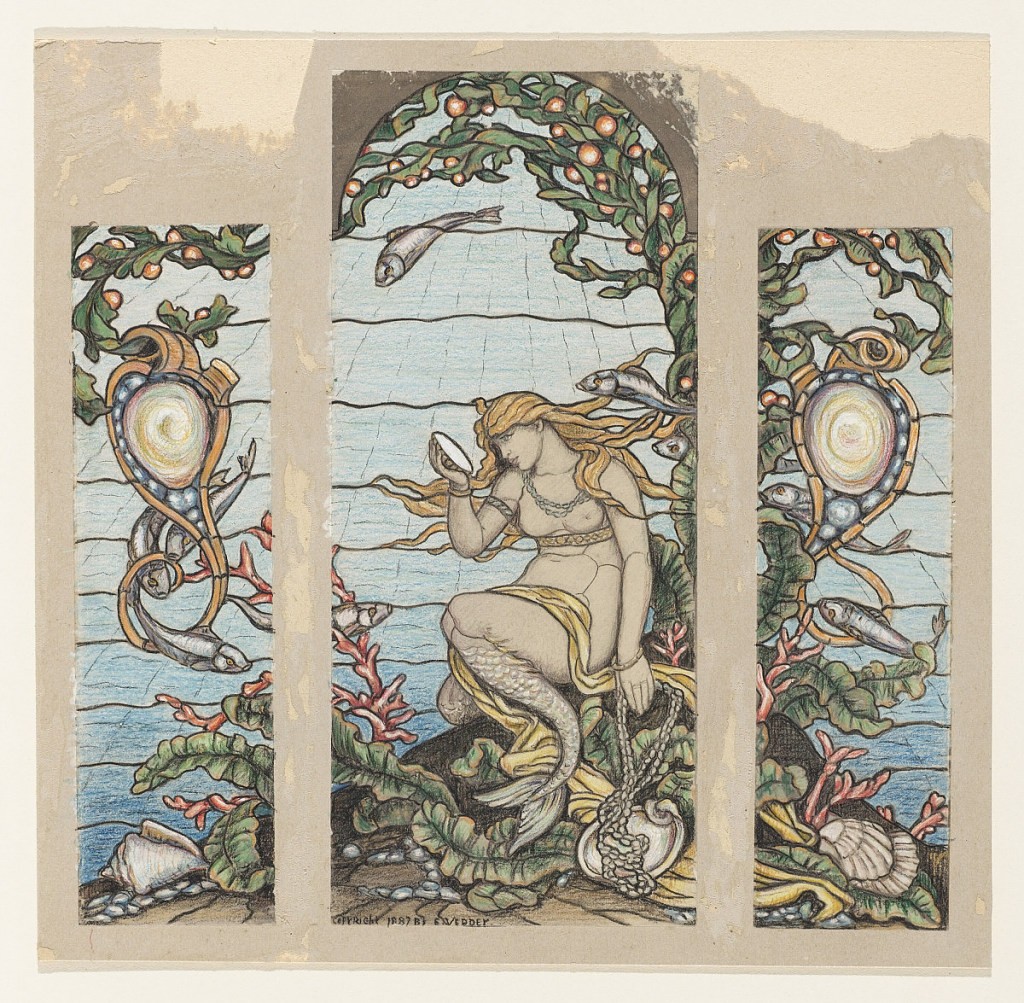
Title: Study for "The Mermaid Window," A.H. Barney Residence, New York, NY
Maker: Elihu Vedder, American, 1836 – 1923
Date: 1882
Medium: Pastel crayon, brush and wash on wove paper
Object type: Drawing
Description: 1955-38-2-a: Narrow flanking panel for central composition. Pea...;     1955-38-2-b: Central panel. Mermaid sits in underwater scene wi...;     1955-38-2-c: Narrow flanking panel for central composition. Pea...